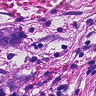
Metastatic tissue present: yes